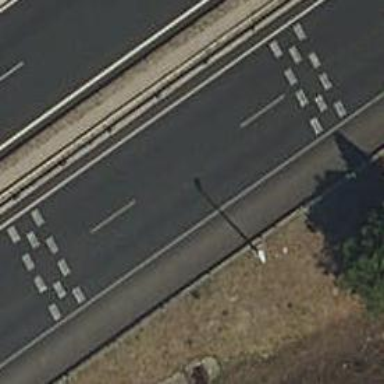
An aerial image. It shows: Traffic calming measure in place: rumble strips.